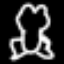
Label: frog